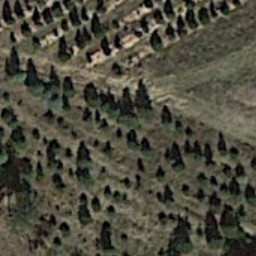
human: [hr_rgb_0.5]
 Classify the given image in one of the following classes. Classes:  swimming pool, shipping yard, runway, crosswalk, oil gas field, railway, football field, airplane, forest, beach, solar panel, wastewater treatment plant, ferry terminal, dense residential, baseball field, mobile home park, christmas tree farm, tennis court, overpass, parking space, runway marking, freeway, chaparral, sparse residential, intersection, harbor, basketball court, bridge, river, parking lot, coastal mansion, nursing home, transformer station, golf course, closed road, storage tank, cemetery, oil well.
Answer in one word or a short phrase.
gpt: christmas tree farm